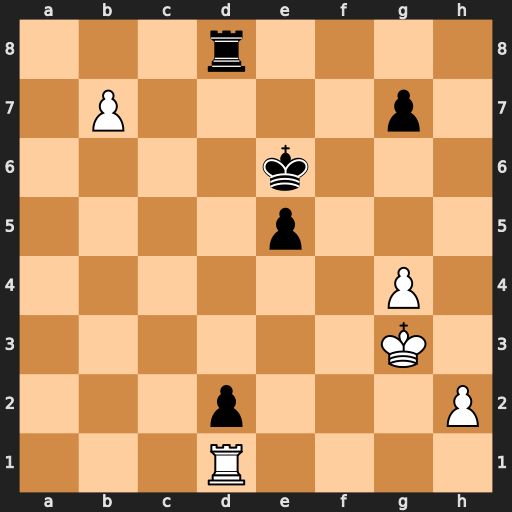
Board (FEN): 3r4/1P4p1/4k3/4p3/6P1/6K1/3p3P/3R4
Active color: w
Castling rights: -
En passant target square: -
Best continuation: Rxd2 Rxd2 b8=Q